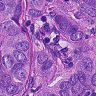
Metastatic tissue present: yes